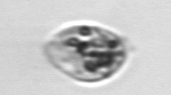
Label: Amoeba